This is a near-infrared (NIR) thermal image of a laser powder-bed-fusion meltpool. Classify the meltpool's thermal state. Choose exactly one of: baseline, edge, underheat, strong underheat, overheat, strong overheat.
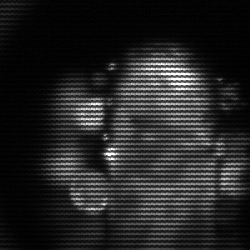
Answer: strong underheat